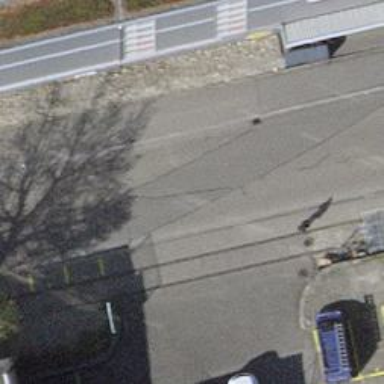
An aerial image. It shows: Single spur service track.